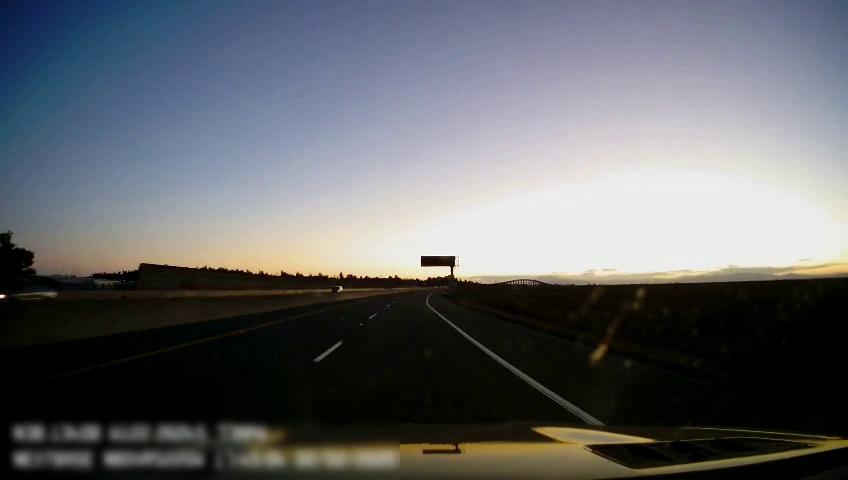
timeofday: Dusk/Dawn/Twilight
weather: Sunny
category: Drivable Space
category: Vehicles | SUV
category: Lanes | Current Lane
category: Lanes | Current Lane
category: Lanes | Alternate Lane